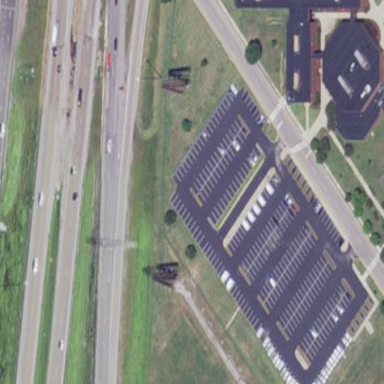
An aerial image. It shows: Parking area with surface.